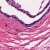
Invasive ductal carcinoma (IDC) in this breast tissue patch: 0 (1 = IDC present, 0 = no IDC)